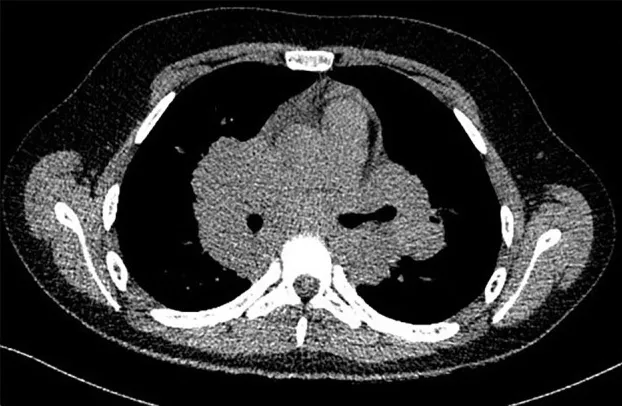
CT aspect of mediastinal lymphadenopathies.
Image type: radiology (ct)